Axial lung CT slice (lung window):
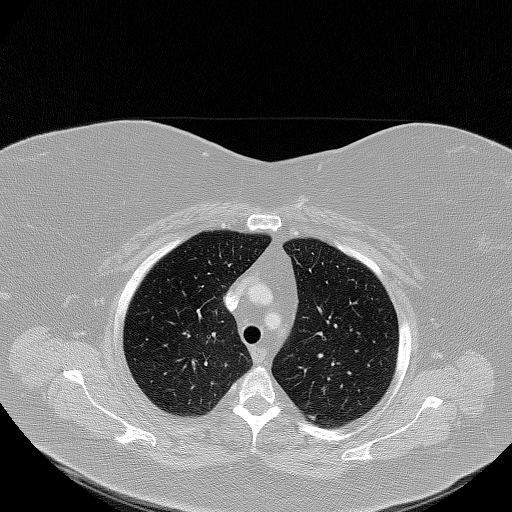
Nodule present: no